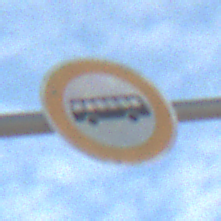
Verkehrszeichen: VerbotKraftomnibusse
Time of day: Midday
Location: Outdoor (Suburban)
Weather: PartlyCloudy
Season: NotSpecified
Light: Natural